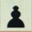
Piece: bP